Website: macys
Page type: customer-info-address
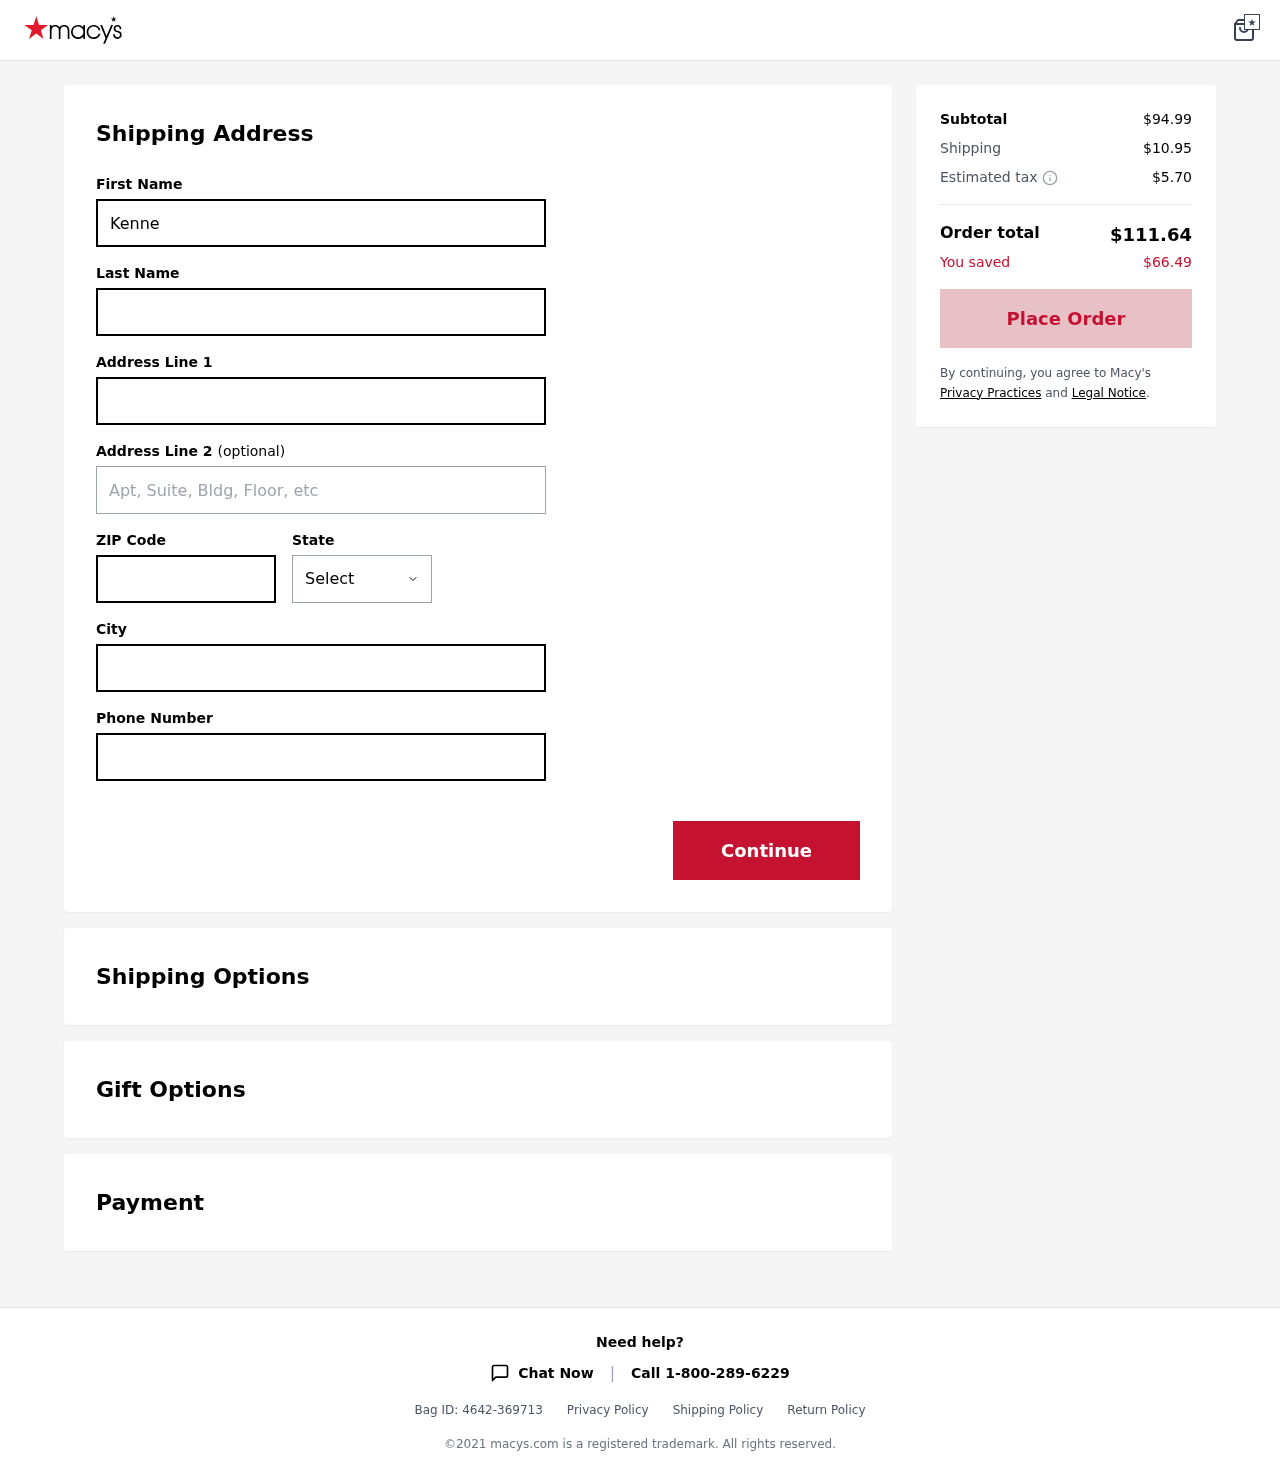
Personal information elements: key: PII_CITY
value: New Larryfurt
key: PII_FIRSTNAME
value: Kenneth
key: PII_LASTNAME
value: Rogers
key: PII_PHONE
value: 8959390084
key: PII_POSTCODE
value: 43402
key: PII_STATE
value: Alaska
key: PII_STREET
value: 56755 Leon Hollow
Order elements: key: ORDER_SUBTOTAL
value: $94.99
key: ORDER_SHIPPING_COST
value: $10.95
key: ORDER_TAX
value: $5.70
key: ORDER_TOTAL
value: $111.64
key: ORDER_SAVINGS
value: $66.49